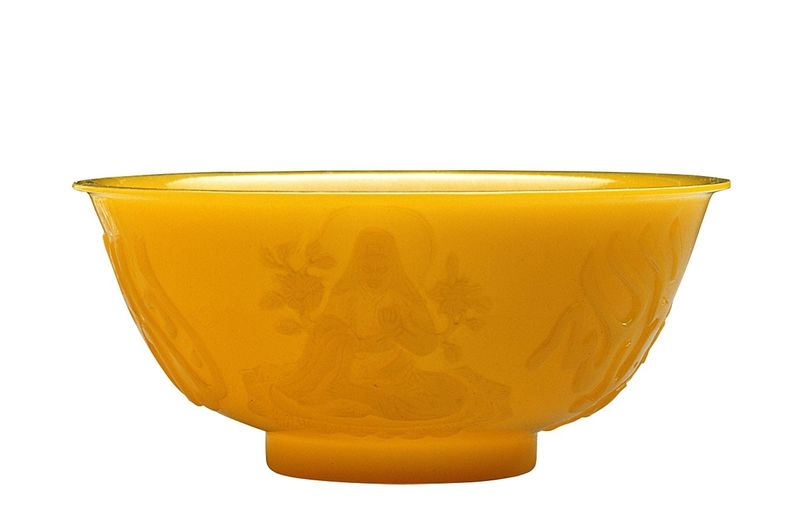
Titel: Glasschale mit buddhistischem Dekor
Standort: Hamburg
Institution: Museum für Kunst und Gewerbe Hamburg
Schlagwörter: baum, gelb, glas, trinken, schale, schüssel, strauch, essen, flamme, buddhismus, hinduismus, buddha, ch, lung, kumme, bäume, sträucher, qianlong, qian, long, jainismus, mönche, blütenzweig